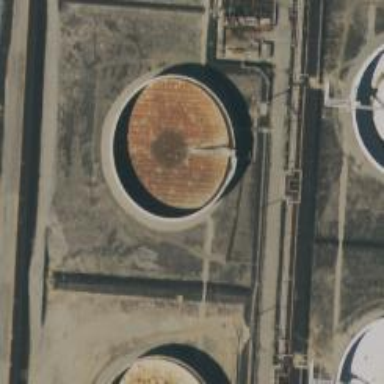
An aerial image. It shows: Storage tank that is man-made.